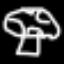
Label: mushroom